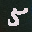
Label: 5